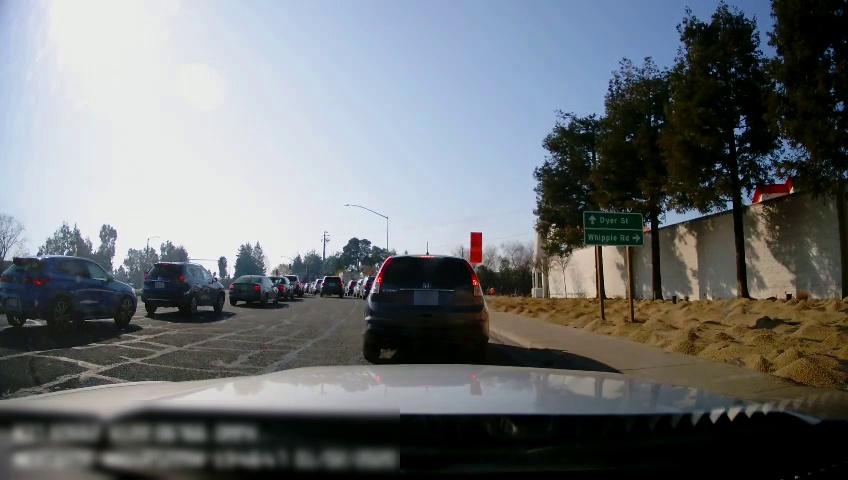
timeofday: Dusk/Dawn/Twilight
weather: Sunny
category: Drivable Space
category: Vehicles | SUV
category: Vehicles | Car
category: Vehicles | SUV
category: Vehicles | SUV
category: Vehicles | SUV
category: Vehicles | Car
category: Vehicles | SUV
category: Vehicles | SUV
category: Vehicles | SUV
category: Vehicles | SUV
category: Vehicles | SUV
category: Vehicles | Truck
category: Traffic | Signs
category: Traffic | Signs